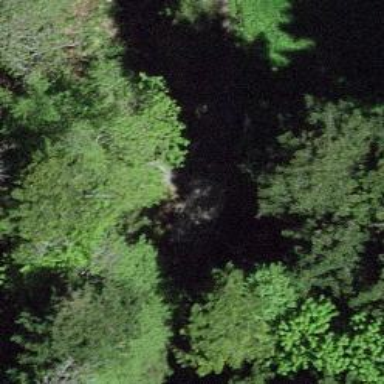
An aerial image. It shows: Culvert tunnel.